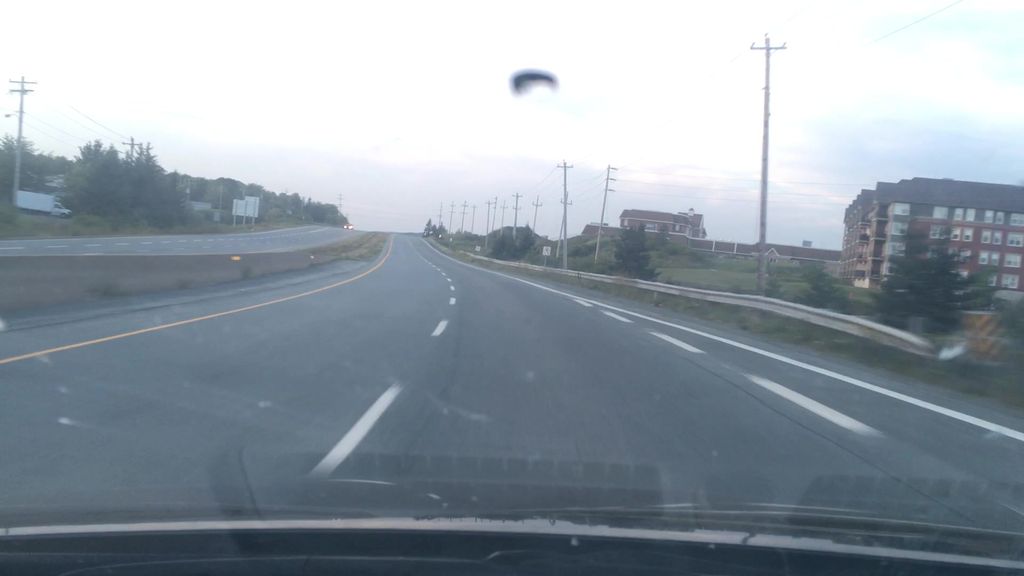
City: halifax